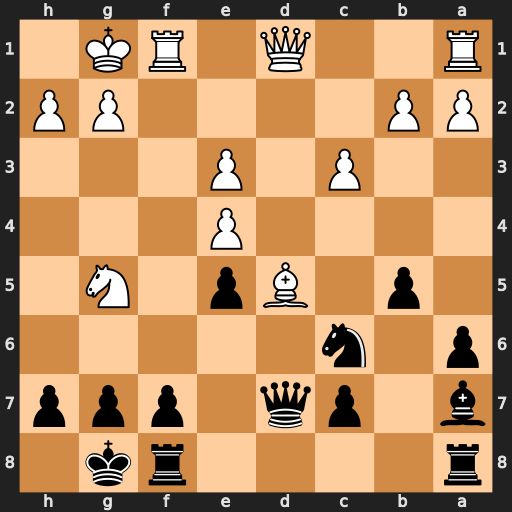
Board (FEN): r4rk1/b1pq1ppp/p1n5/1p1Bp1N1/4P3/2P1P3/PP4PP/R2Q1RK1
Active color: b
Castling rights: -
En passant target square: -
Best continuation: Bxe3+ Kh1 Bxg5